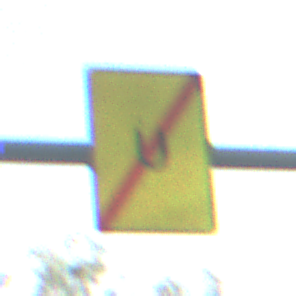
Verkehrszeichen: EndeUmleitung
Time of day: SunriseSunset
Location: Outdoor (Suburban)
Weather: PartlyCloudy
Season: NotSpecified
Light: Natural